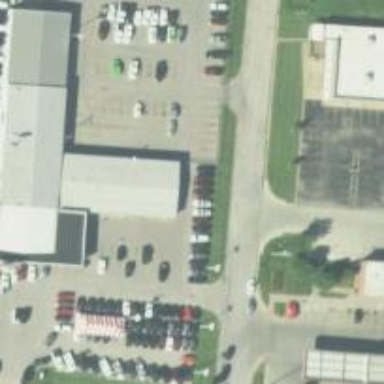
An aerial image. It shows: Car shop building.